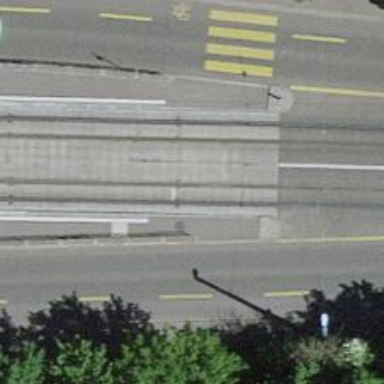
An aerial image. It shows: Tram stop for public transport.